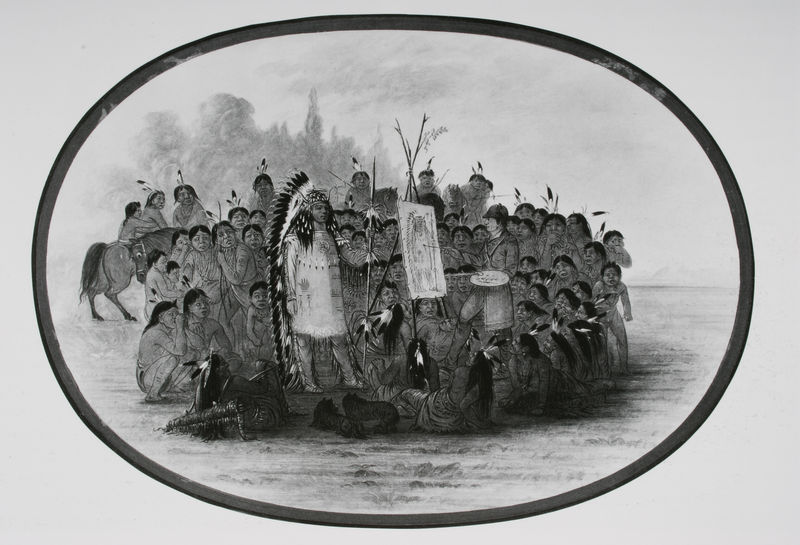
Titel: Catlin Painting the Portrait of Mah-To-Toh-Pa - Mandan
Künstler: George Catlin
Standort: Washington, D.C.
Institution: The National Gallery of Art
Schlagwörter: baum, feder, gemälde, gruppe, meer, nackt, wasser, weiß, aquarell, bäume, frauen, kirchturm, landschaft, menschen, see, sitzen, grau, männer, schmuck, schwarz, skizze, zeichnung, gras, hunde, tiere, wiese, ansammlung, menge, rock, versammlung, federn, kleidung, lang, rahmen, stehen, bild, porträt, signatur, horizont, stamm, haare, sitzend, stehend, frontal, wald, kinder, kreis, oval, pferd, pferde, reiter, rund, strand, papier, liegen, modell, bogen, stab, zuschauer, flagge, rede, grafik, monochrom, amerika, lanze, ansprache, maler, staffelei, foto, druck, stich, schwarzweiß, wei0, volk, palette, gruppenbild, trommel, tracht, stäbe, menschengruppe, dicht, speer, speere, mittelpunkt, federschmuck, kamerablick, vertreibung, kopfschmuck, pfeil, abbildung, pfeile, zelt, häuptling, indianer, ureinwohner, prärie, gedrängt, sippe, zusammen, tipi, ethnologie, ova, europäer, tapferkeit, porträtsitzung, schießscheibe, indigene, kolonialisierung, indians, erstkontakt, idianerhäuptling, idigen, indianerstamm, indigos, kautsuk, matahari, oal, obal, bratung, häuptlich